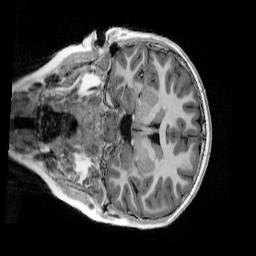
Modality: UNIT1_denoised
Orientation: coronal
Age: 9
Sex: female
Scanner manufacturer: siemens
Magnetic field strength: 3 T
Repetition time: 4 s
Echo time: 0.00303 s